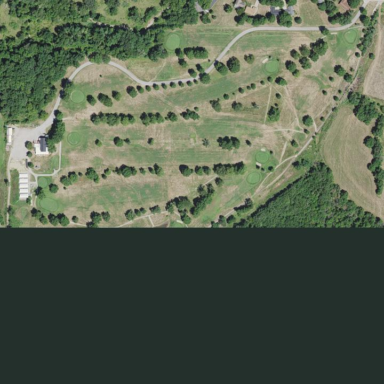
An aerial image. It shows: Golf course.